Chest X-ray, PA view. Patient: 53 years old, sex F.
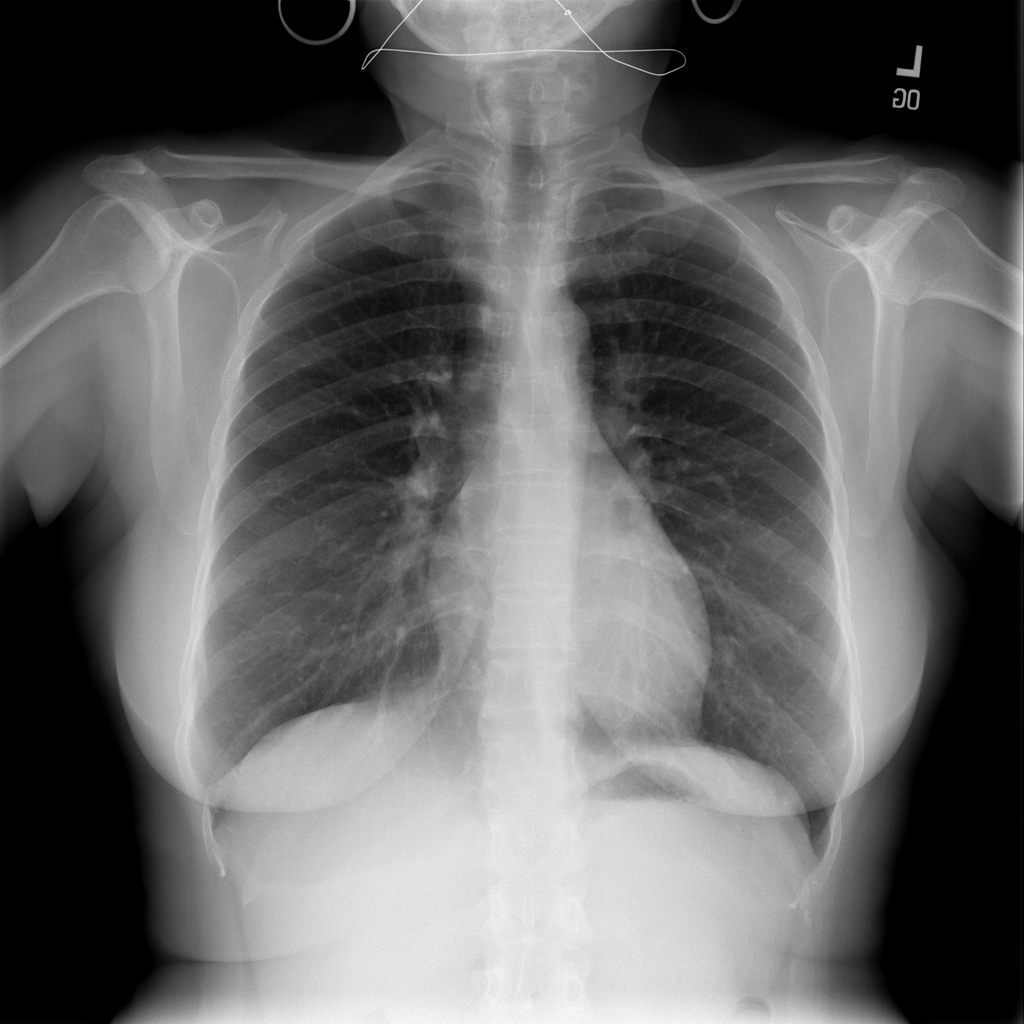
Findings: No Finding